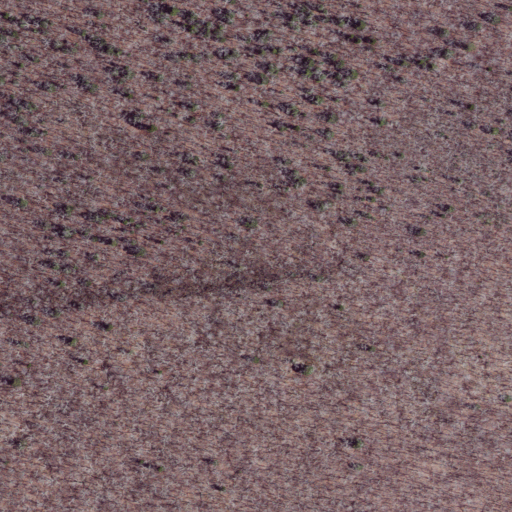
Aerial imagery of mountain in Virginia named Salt Pond Mountain containing deciduous forest, shrub, and mixed forest